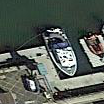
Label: civil